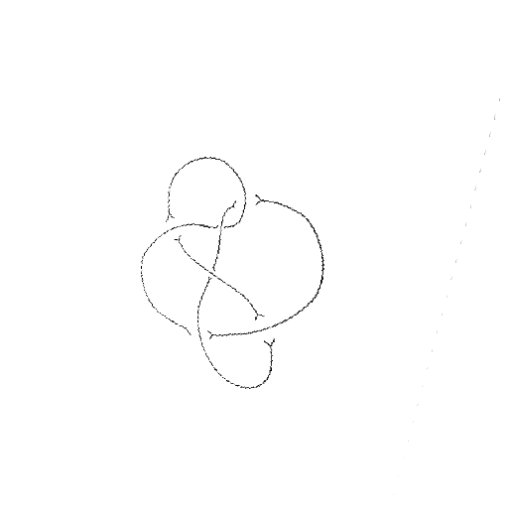
Crossing number: 6